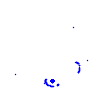
Particle: pion